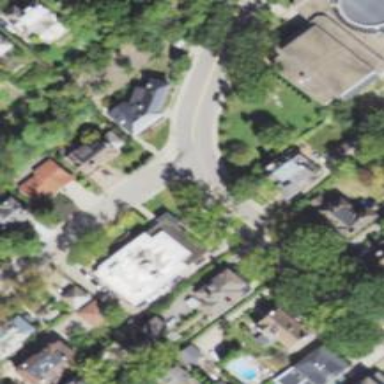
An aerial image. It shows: Residential road with separate asphalt sidewalk.